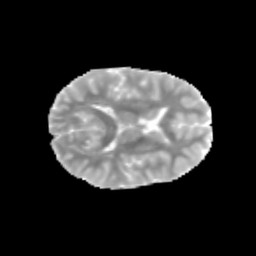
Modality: MD
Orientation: axial
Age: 10
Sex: female
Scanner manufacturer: siemens
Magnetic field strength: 3 T
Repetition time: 3.8 s
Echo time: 0.07 s